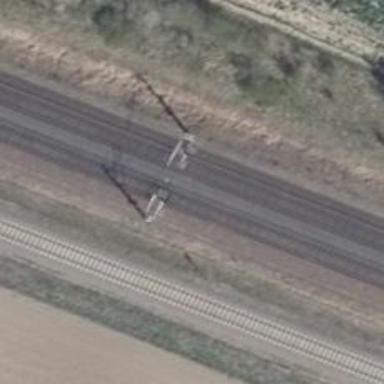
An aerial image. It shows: Milestone along the railway with catenary mast.